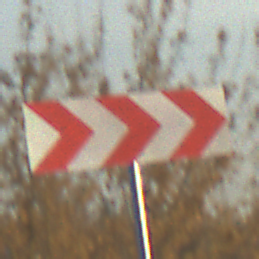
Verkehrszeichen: RichtungstafelnInKurvenGrossLinks
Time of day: SunriseSunset
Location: Outdoor (RoadRail)
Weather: PartlyCloudy
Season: NotSpecified
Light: Natural